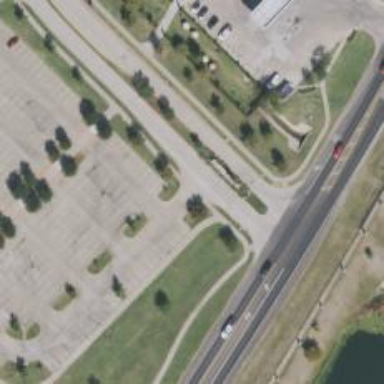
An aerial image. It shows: Driveway leading to service road.